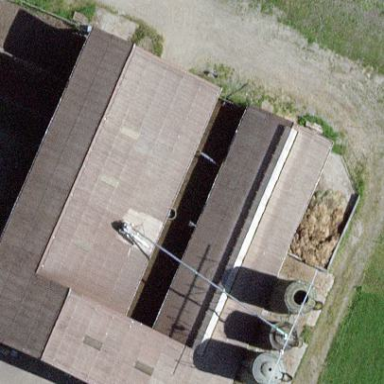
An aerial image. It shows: Farm building.